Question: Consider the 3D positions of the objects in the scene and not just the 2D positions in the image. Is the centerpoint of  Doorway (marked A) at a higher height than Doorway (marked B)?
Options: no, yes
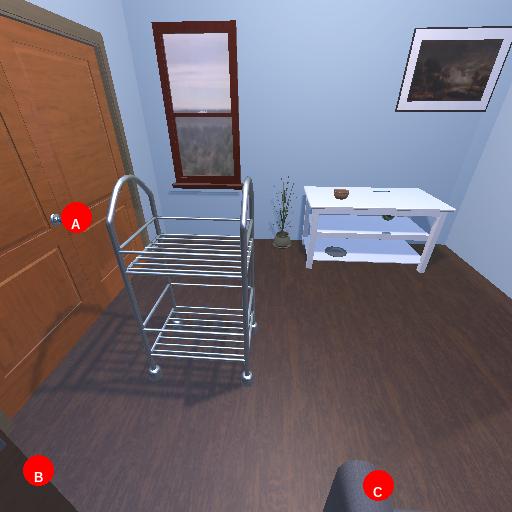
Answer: no